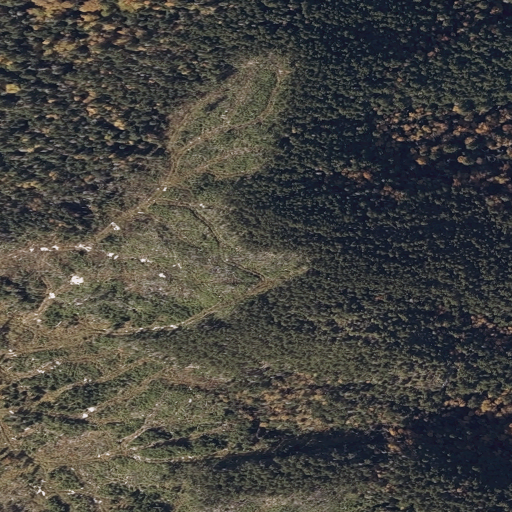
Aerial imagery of mountain in Maine named C Bluff Mountain containing only evergreen forest